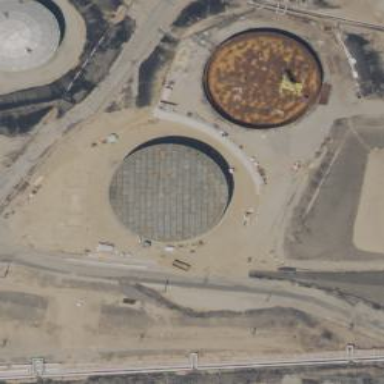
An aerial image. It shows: Building with storage tank.